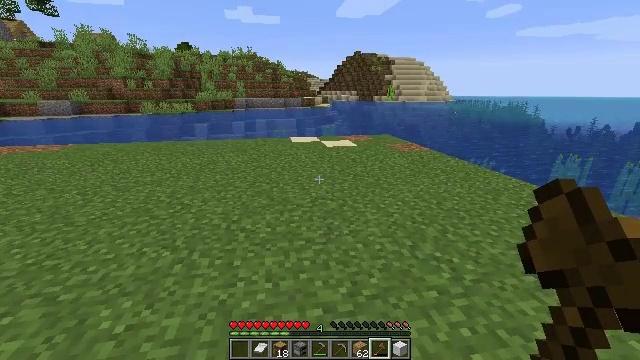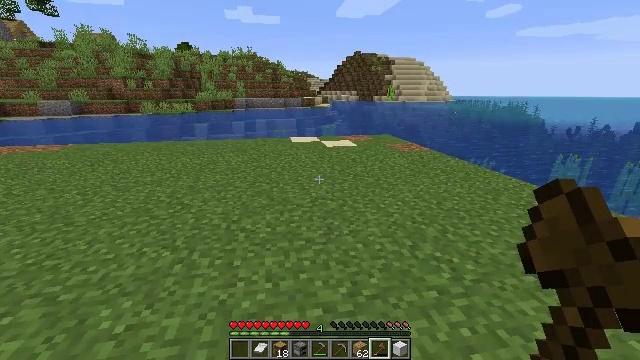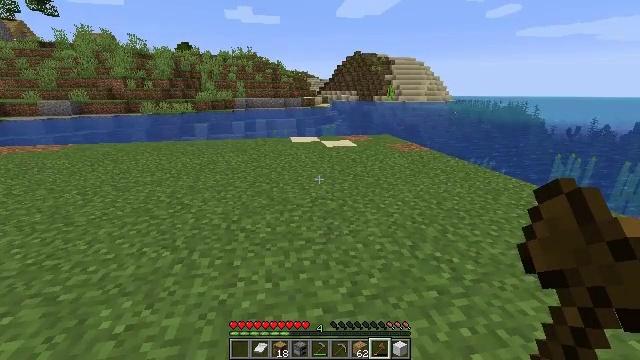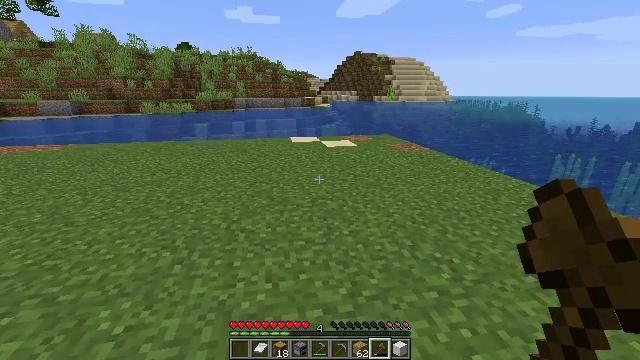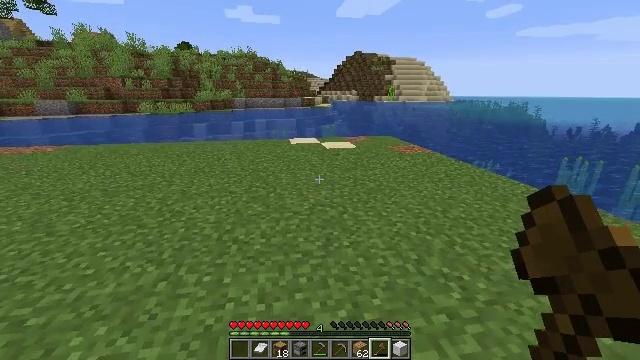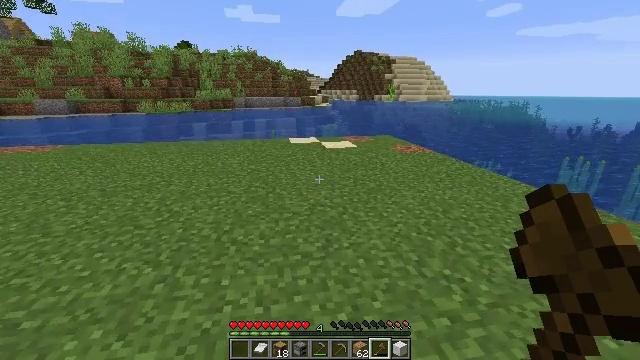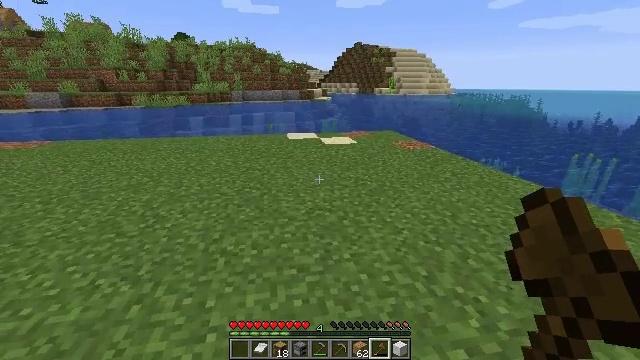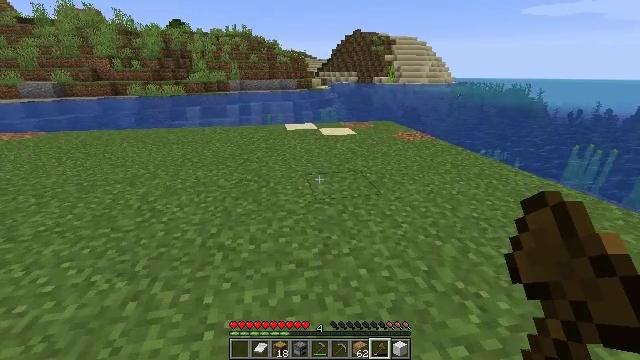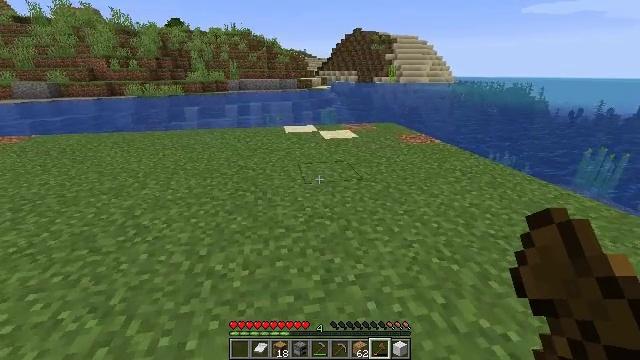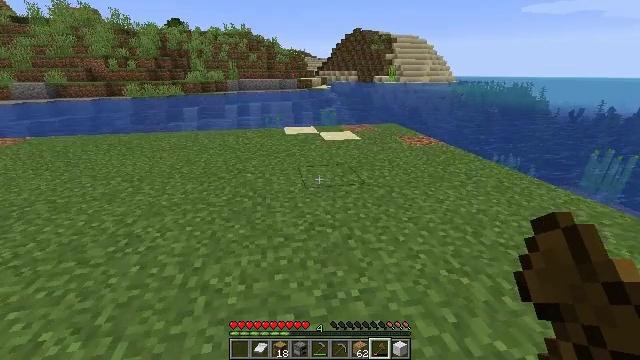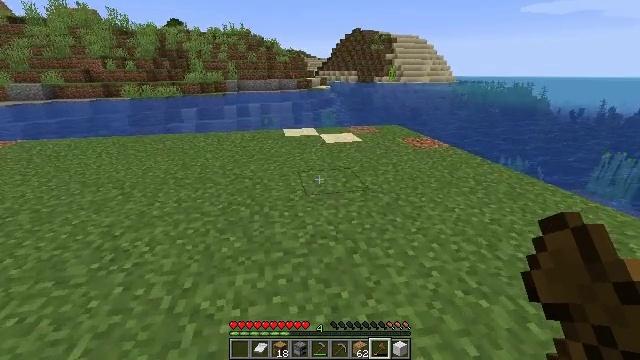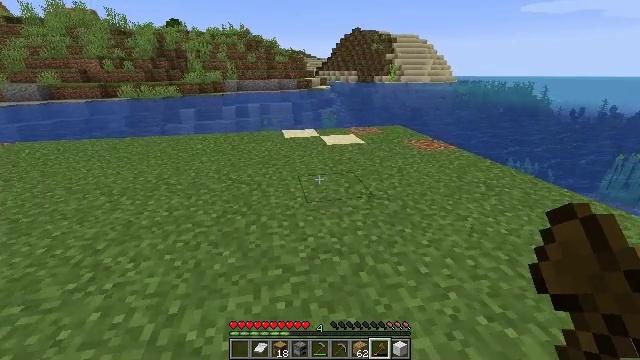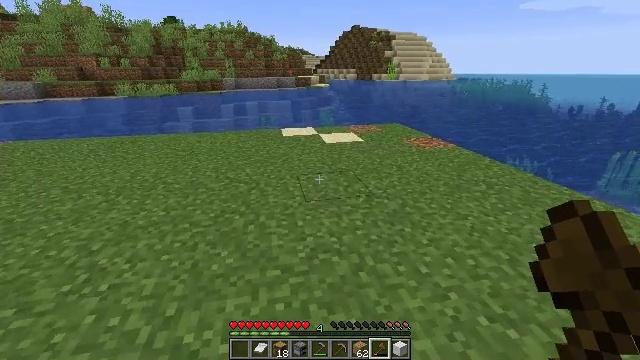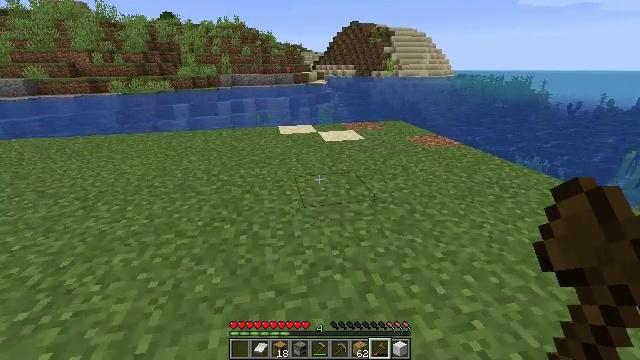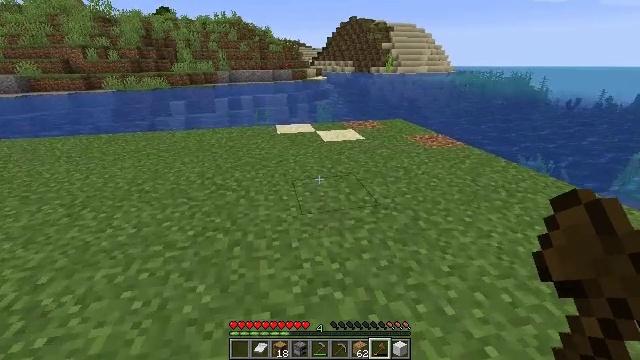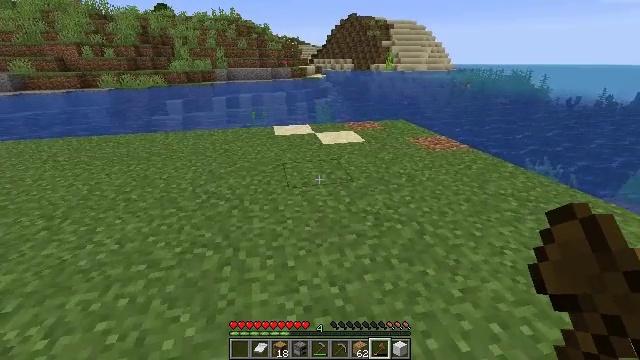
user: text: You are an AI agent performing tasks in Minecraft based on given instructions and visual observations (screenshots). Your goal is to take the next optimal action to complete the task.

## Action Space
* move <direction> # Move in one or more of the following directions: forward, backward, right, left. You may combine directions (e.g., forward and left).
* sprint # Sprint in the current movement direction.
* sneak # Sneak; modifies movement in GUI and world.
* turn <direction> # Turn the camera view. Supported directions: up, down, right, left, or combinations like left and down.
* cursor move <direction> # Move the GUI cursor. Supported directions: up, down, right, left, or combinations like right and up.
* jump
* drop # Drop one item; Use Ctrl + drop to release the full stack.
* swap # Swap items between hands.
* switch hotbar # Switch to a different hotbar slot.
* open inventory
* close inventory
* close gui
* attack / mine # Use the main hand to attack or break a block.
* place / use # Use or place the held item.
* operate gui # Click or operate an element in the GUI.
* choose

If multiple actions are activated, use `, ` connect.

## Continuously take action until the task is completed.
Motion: motion action
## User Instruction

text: Mine sand by the water.
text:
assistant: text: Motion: sprint
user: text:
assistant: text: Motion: sprint
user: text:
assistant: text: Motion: move forward, sprint
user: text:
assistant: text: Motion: move forward, sprint
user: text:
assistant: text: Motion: move forward, sprint
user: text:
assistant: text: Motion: move forward, sprint, turn down
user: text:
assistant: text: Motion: move forward, sprint, turn down
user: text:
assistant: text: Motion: move forward, sprint
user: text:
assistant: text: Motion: move forward, sprint
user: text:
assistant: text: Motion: move forward, sprint
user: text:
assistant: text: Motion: move forward, sprint
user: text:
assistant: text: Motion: move forward, sprint
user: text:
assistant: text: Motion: move forward, sprint
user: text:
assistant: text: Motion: move forward, sprint
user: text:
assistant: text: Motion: move forward, sprint
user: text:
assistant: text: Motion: move forward, sprint
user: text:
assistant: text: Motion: move forward, sprint, turn right
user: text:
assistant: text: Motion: move forward, sprint
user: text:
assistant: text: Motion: move forward, sprint, turn right
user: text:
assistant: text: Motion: move forward, sprint
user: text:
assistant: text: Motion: move forward, sprint
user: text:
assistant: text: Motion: move forward, sprint
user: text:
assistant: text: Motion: move forward, sprint
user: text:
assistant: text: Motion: move forward, sprint
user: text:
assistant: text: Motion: move forward, sprint
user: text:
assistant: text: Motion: move forward, sprint
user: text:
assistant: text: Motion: move forward, sprint
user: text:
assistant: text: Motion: move forward, sprint
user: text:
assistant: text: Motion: move forward, sprint, turn down
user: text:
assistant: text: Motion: move forward, sprint, turn down